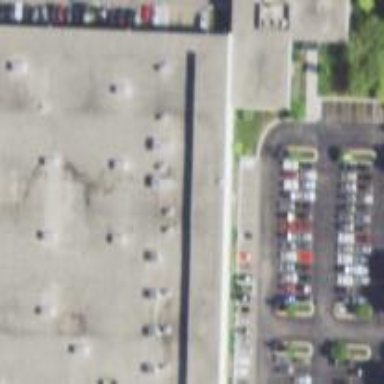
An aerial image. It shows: Commercial building.